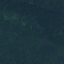
Land use / land cover class: Forest